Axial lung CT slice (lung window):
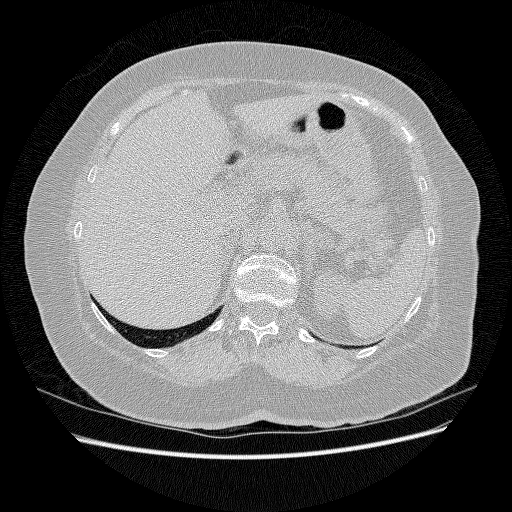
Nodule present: no